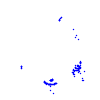
Particle: pion